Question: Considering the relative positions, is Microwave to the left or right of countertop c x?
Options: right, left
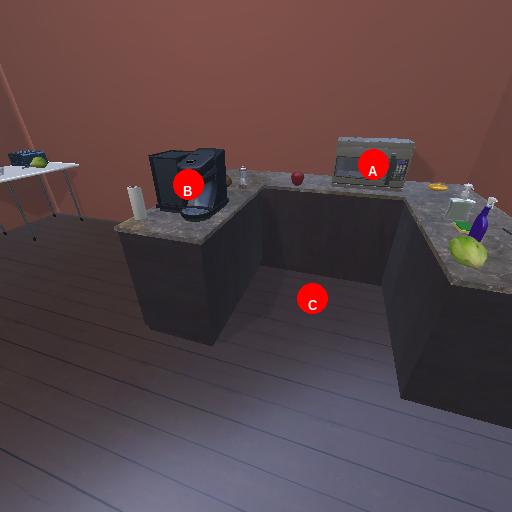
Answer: right